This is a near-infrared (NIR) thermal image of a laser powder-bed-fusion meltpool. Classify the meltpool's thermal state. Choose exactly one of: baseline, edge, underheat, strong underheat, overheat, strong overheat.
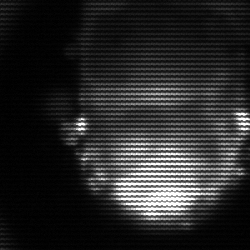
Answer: baseline